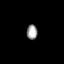
Tissue: lung
Cell type: Epithelial cells
Senescence score: 0.1881
Nuclear area (px): 160
Mean DAPI intensity: 154.831